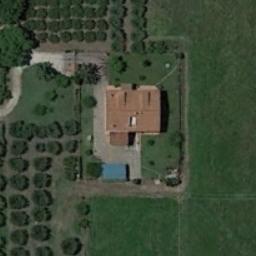
Label: residential